Field crop: tomato
Growth stage: 1
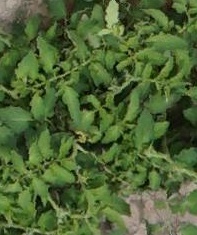
Species: tomato